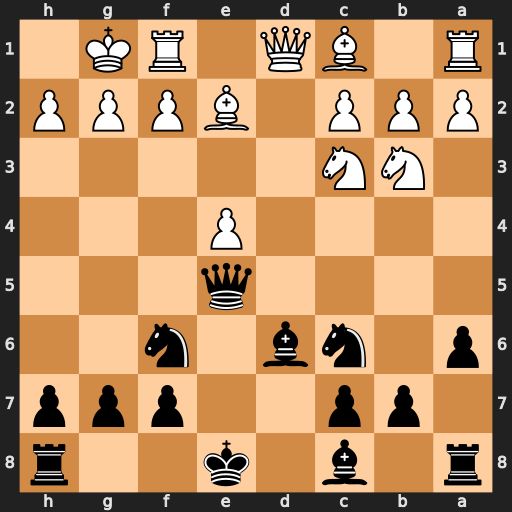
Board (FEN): r1b1k2r/1pp2ppp/p1nb1n2/4q3/4P3/1NN5/PPP1BPPP/R1BQ1RK1
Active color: b
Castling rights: kq
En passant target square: -
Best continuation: Qxh2#